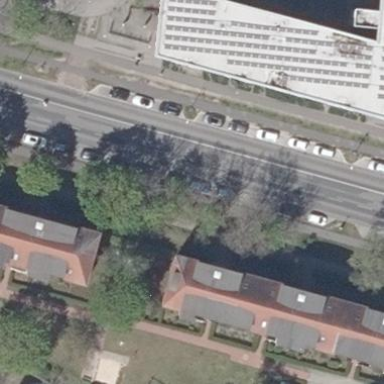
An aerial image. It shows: Parking available on the street side.